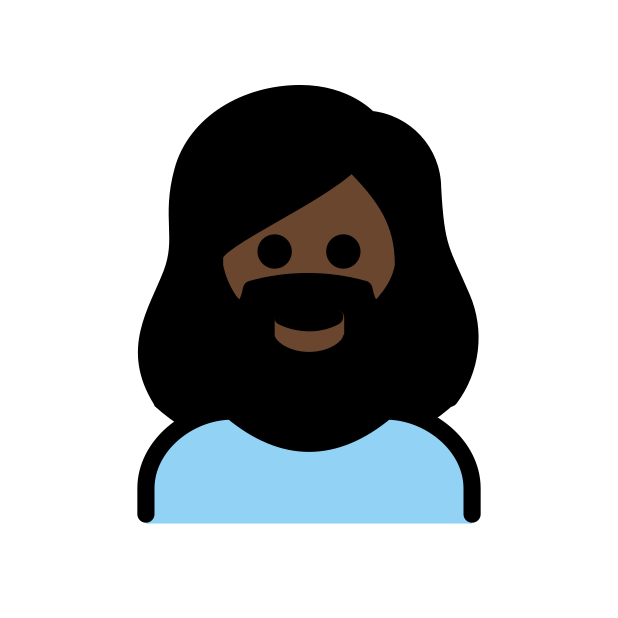
woman: dark skin tone, beard